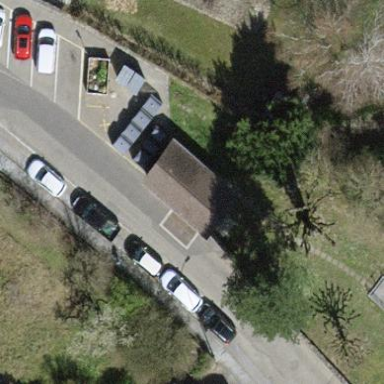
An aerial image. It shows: Service building with gabled roof.